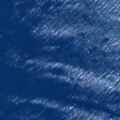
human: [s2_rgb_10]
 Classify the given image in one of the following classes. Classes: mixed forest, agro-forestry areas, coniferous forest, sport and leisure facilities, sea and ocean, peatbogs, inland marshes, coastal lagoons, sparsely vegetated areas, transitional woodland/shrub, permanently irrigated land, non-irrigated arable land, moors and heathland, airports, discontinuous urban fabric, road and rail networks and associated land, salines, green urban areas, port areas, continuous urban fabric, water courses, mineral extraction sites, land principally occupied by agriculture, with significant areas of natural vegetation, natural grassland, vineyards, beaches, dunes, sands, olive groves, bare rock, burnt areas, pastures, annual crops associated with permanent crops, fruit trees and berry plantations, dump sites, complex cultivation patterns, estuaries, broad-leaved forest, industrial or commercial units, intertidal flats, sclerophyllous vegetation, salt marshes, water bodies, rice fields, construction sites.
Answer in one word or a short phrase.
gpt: sea and ocean